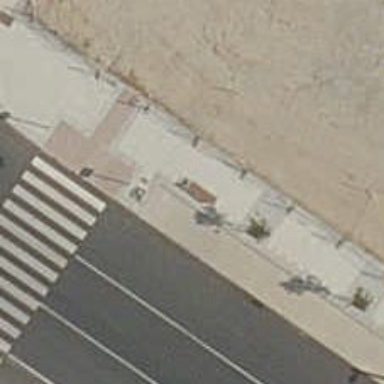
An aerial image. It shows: Bus stop with platform made of paving stones for public transport.